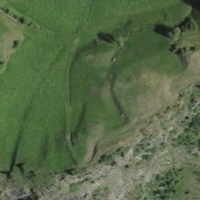
EUNIS habitat code: 23
Species observed at this site:
Linaria cannabina
Hirundo rustica
Turdus pilaris
Delichon urbicum
Picus canus
Fringilla coelebs
Ptyonoprogne rupestris
Sylvia atricapilla
Carduelis carduelis
Turdus merula